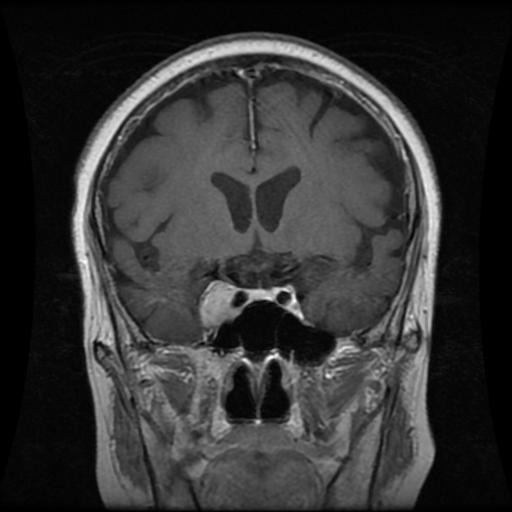
Label: meningioma